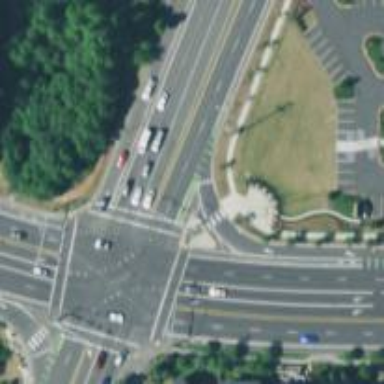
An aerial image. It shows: Footway located on traffic island.